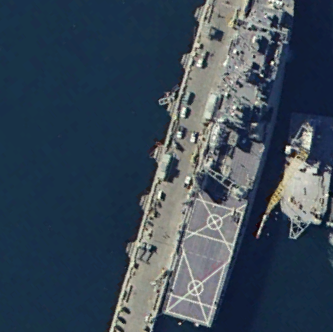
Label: combat